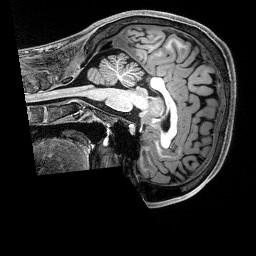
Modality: T1w
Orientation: sagittal
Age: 25
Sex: male
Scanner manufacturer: siemens
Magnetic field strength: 3 T
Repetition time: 2.8 s
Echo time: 0.00212 s